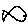
Label: fish